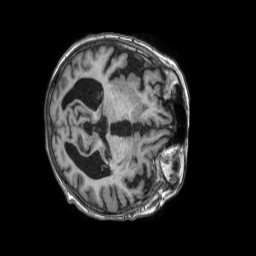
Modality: T1w
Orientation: axial
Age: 83
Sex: female
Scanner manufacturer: philips
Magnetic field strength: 1.5 T
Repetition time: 0.007183 s
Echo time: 0.003247 s